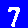
Digit: 7